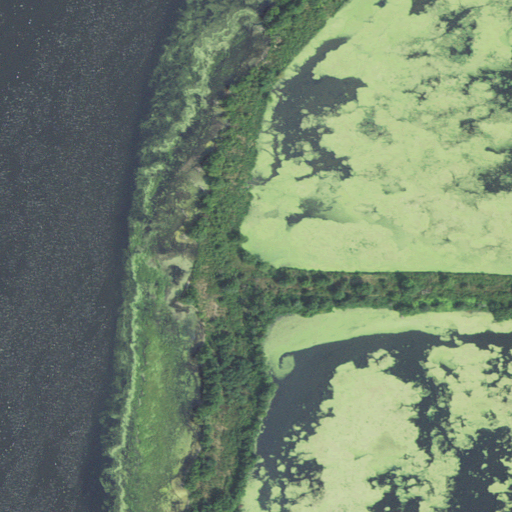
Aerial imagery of island in Wisconsin named Slingshot Island containing open water and herbaceous wetlands